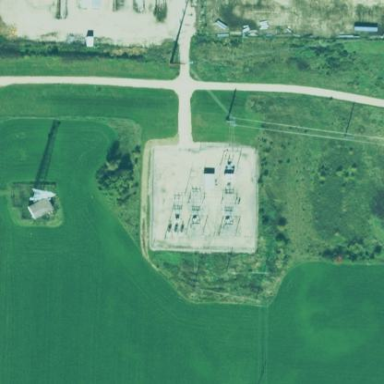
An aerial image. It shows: Substation surrounded by fence.